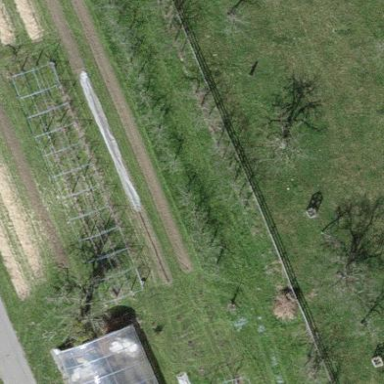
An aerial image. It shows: Greenhouse used for horticulture.